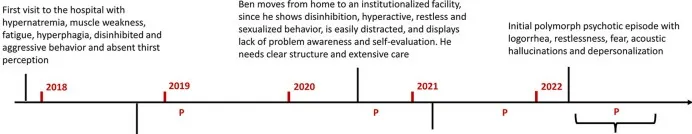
Timeline of Ben's most important medical and life events, starting with his initial visit to the pediatric university hospital. In red the years following this first visit are marked. The P's indicate timepoints of plasmapheresis. Plasmapheresis led to a replicable short-term improvement (sodium levels and water homeostasis improved directly after the first plasmapheresis; psychotic, cognitive and catatonic symptoms decreased about 3-4 months after every plasmapheresis). However, relapse/worsening of neurocognitive symptoms occurred on the long term (about 6-9 months after every plasmapheresis).
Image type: chart (chart)